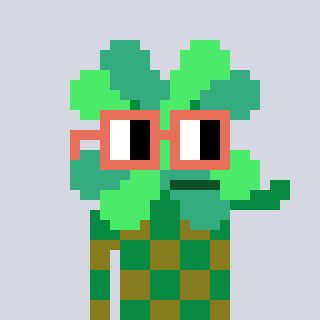
a pixel art character with square orange glasses, a clover-shaped head and a gunk-colored body on a cool background